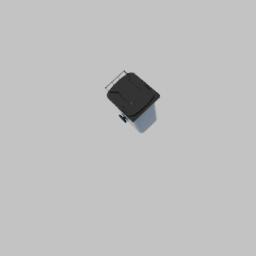
Label: tools